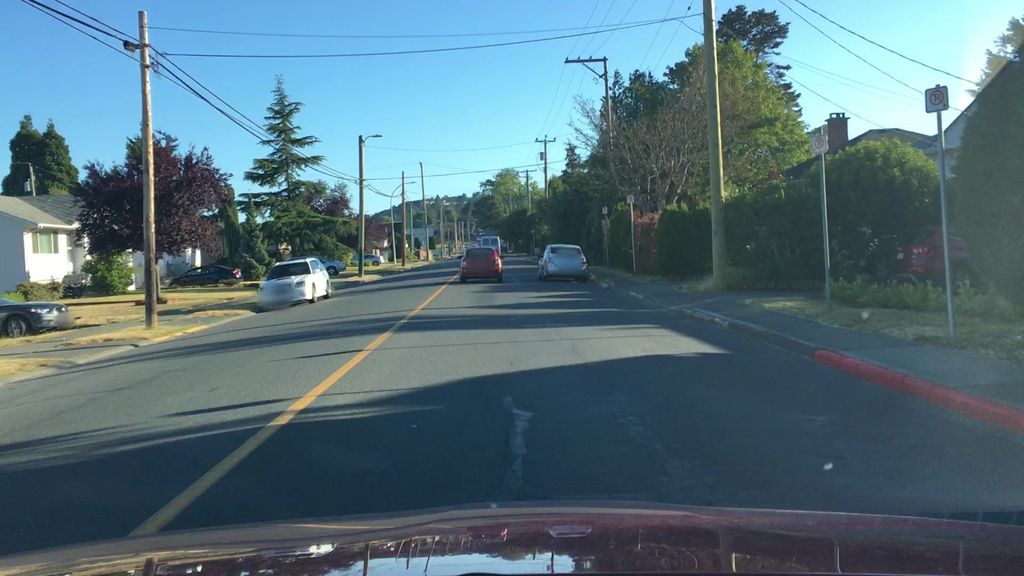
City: victoria